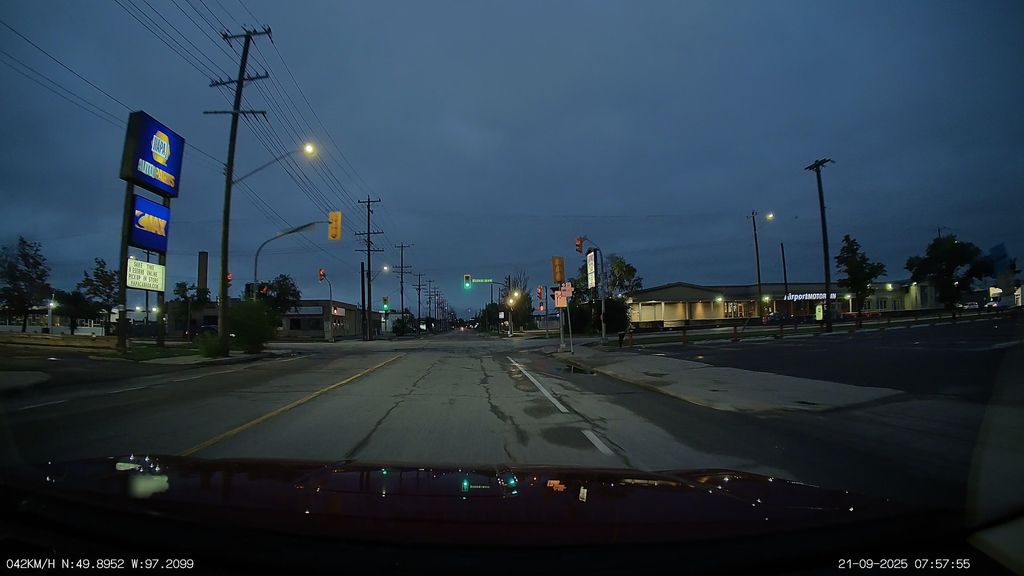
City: winnipeg